Interaction volume radius: 10 \u00c5
Interaction volume height: 30 \u00c5
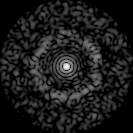
Disorder parameter: 0.83